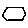
Label: hexagon